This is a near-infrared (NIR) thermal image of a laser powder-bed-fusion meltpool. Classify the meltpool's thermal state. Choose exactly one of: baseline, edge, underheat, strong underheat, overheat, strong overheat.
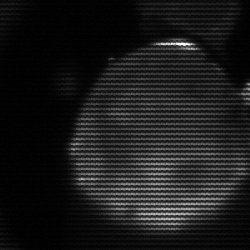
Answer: edge